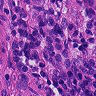
Metastatic tissue present: yes